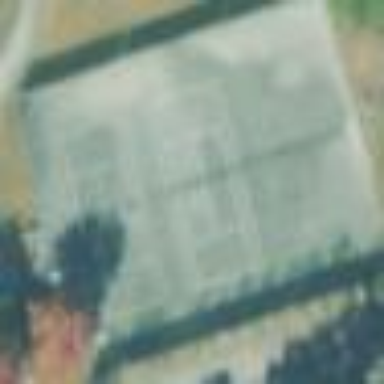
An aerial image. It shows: Tennis court on pitch designated for leisure land.